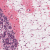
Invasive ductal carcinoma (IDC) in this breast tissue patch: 0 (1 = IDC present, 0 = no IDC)